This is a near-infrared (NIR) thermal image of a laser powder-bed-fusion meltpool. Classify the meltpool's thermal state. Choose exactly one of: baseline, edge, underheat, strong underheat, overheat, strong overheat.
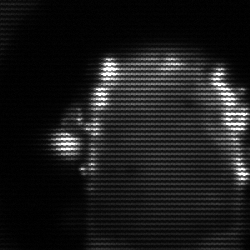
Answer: baseline